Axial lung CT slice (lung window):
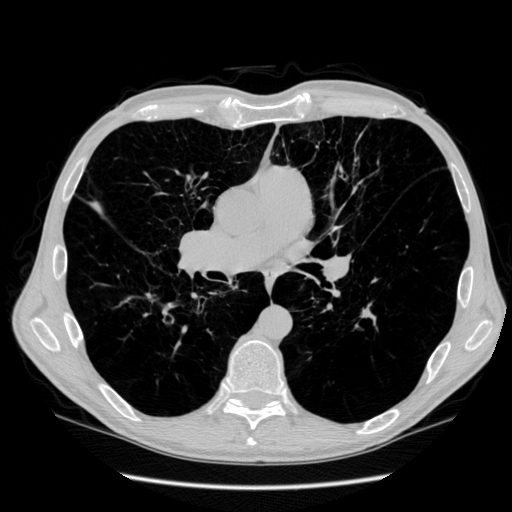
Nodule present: yes
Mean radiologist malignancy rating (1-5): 2.5